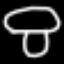
Label: mushroom